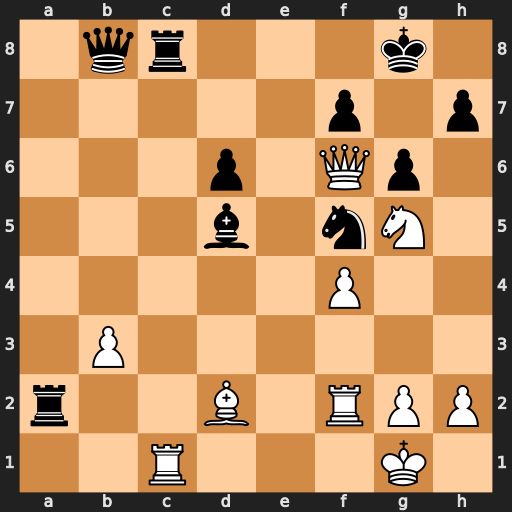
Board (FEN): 1qr3k1/5p1p/3p1Qp1/3b1nN1/5P2/1P6/r2B1RPP/2R3K1
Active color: w
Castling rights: -
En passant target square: -
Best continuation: Rxc8+ Qxc8 Bc3 Qxc3 Qxc3